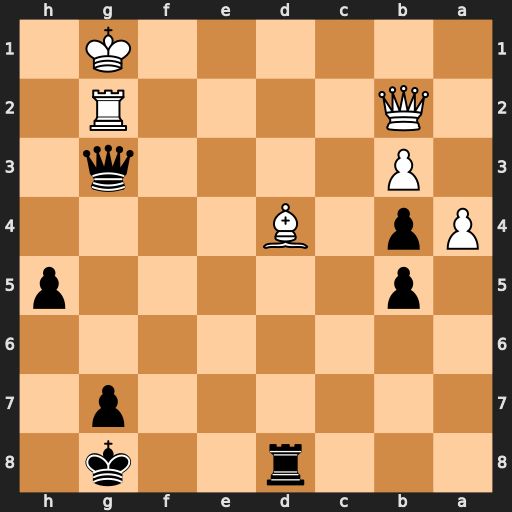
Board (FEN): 3r2k1/6p1/8/1p5p/Pp1B4/1P4q1/1Q4R1/6K1
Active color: b
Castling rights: -
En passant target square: -
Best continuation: Qe1+ Kh2 Qh4+